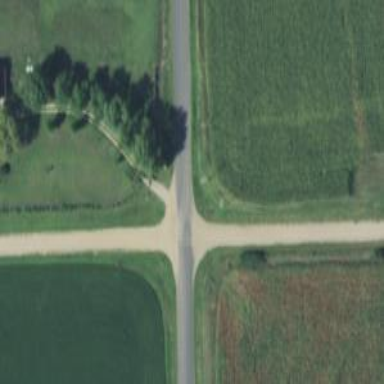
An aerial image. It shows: Tertiary road.